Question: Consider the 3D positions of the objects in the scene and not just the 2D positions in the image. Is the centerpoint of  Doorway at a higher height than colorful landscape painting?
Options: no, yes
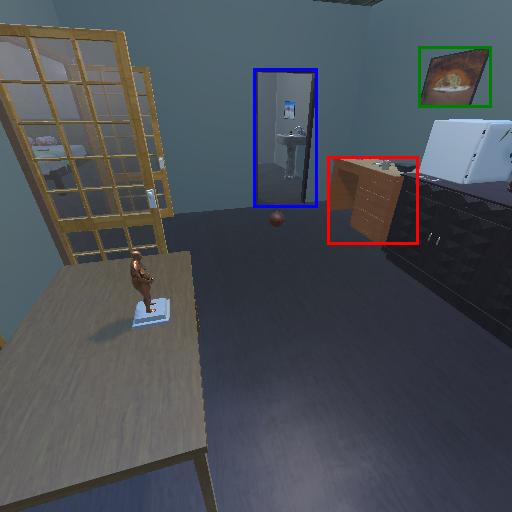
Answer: no